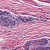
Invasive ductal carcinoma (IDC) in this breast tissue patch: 0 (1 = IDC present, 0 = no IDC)